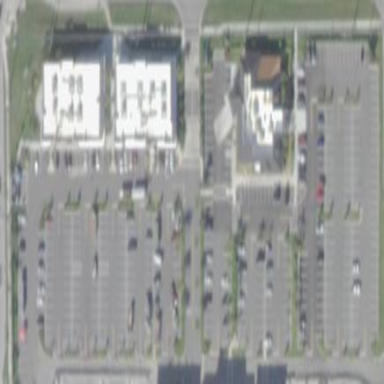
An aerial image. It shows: Retail area.